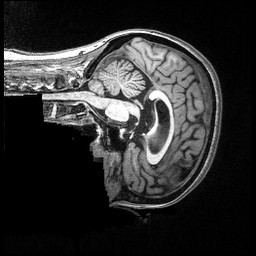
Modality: T1w
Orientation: sagittal
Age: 48
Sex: male
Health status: ill
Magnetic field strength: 3 T
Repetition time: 2.53 s
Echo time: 0.00331 s